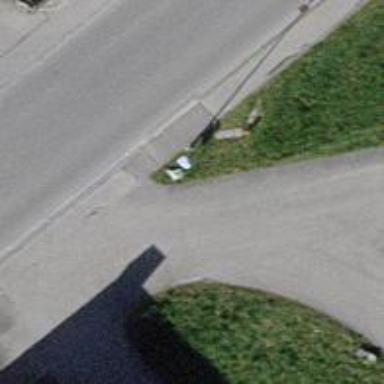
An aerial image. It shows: Gray straight pole.